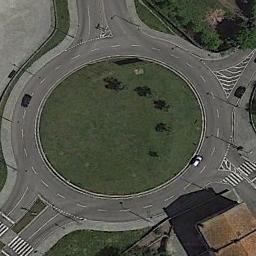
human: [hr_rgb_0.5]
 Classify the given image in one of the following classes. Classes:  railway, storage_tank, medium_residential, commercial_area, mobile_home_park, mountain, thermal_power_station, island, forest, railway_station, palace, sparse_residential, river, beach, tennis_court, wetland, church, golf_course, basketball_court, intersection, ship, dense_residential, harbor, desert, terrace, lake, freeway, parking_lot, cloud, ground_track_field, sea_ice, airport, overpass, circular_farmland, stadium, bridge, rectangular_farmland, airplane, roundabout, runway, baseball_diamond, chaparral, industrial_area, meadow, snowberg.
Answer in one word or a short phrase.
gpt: roundabout